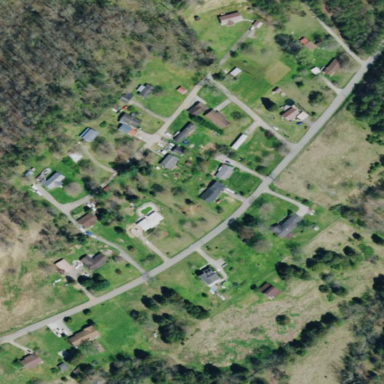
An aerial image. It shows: Residential area in rural setting.